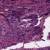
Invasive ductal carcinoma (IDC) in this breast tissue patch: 1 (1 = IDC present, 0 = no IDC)